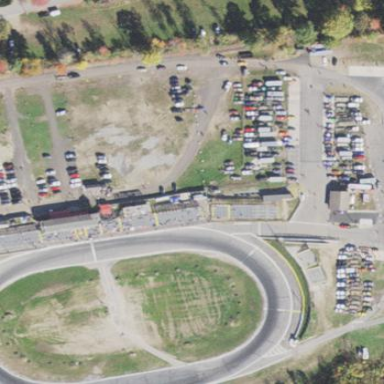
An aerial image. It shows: Motor sport raceway with asphalt surface.